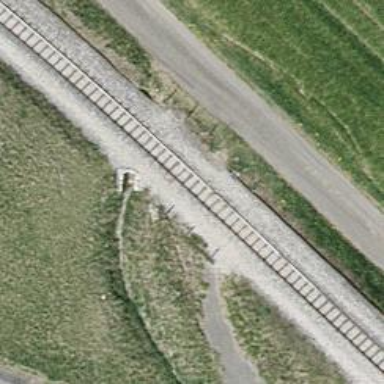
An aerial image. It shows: Unmarked crossing of railway.